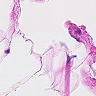
Metastatic tissue present: no